Field crop: tomato
Growth stage: 2
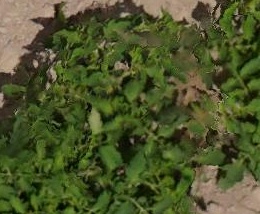
Species: tomato